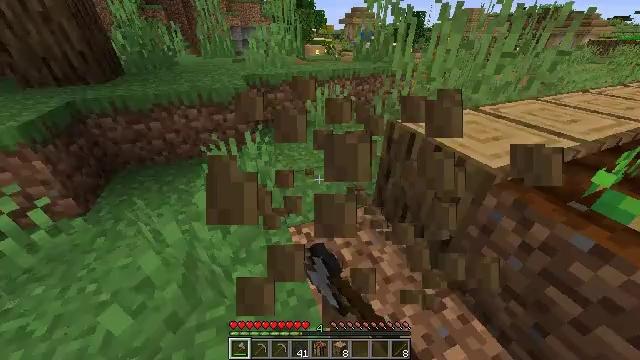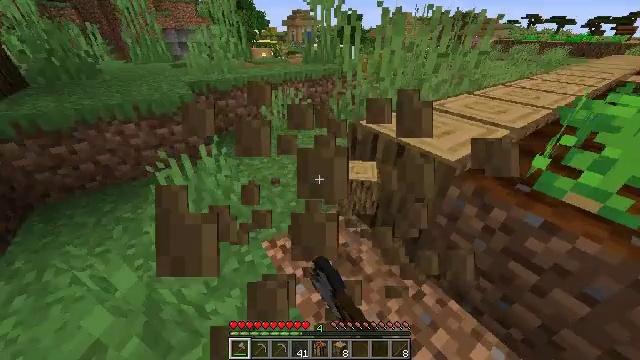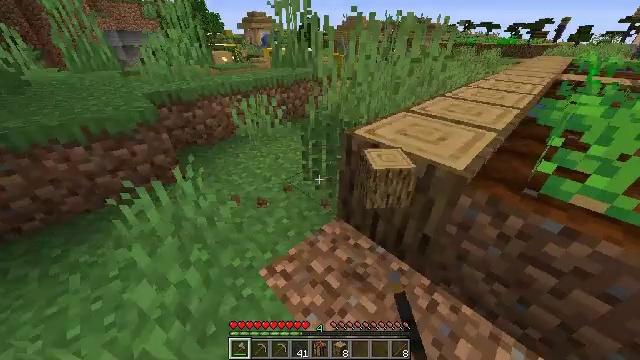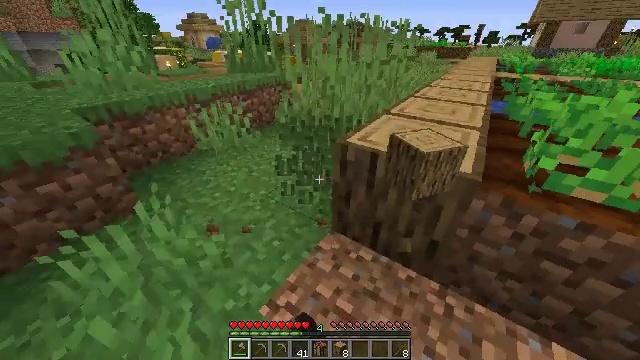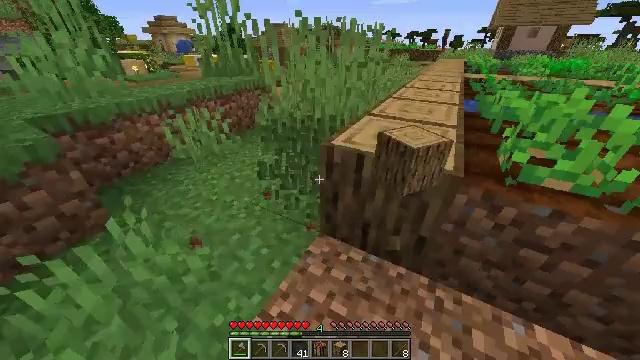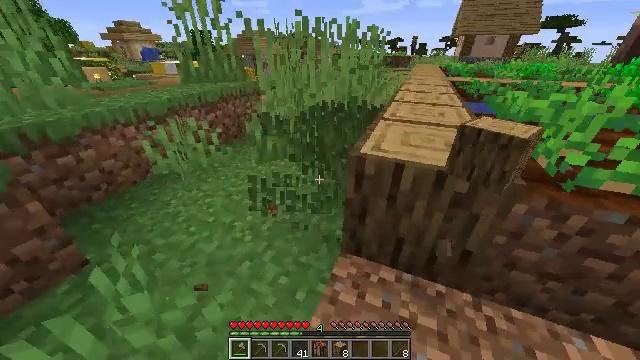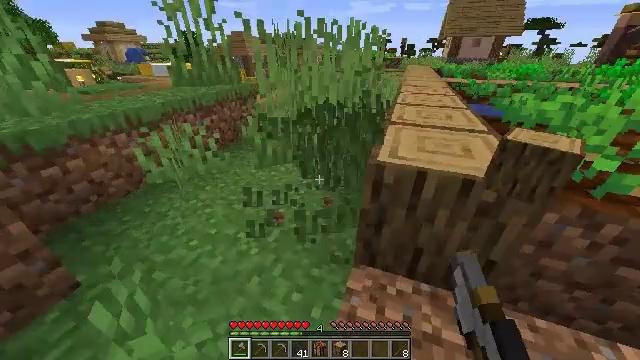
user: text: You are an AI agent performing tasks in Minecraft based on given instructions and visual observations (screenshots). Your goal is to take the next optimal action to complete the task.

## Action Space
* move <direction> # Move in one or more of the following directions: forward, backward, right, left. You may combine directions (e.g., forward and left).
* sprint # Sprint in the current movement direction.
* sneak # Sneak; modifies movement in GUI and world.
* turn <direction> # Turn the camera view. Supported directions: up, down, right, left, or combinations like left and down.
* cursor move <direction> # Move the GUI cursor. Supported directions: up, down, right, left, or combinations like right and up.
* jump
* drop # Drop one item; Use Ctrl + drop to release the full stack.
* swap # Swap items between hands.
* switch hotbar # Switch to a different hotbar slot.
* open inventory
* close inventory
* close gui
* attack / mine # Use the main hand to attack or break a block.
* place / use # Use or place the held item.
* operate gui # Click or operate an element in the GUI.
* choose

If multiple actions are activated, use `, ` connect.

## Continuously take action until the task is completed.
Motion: motion action
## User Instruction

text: Break the grass block.
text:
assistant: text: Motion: move forward and move left, turn right, attack / mine
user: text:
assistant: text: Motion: move forward and move left, turn right, attack / mine
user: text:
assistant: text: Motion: move forward and move left, turn right, attack / mine
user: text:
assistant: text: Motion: move forward and move left, turn right, attack / mine
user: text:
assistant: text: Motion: move forward and move left, turn right and up, attack / mine
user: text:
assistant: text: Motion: turn right, attack / mine
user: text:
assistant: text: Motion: attack / mine